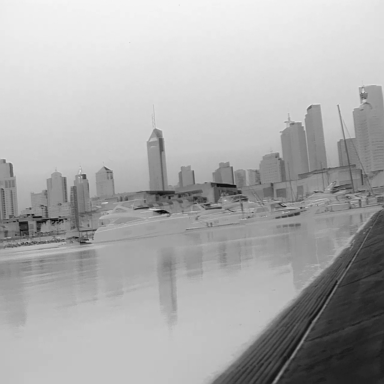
There are three canoes in the infrared image.